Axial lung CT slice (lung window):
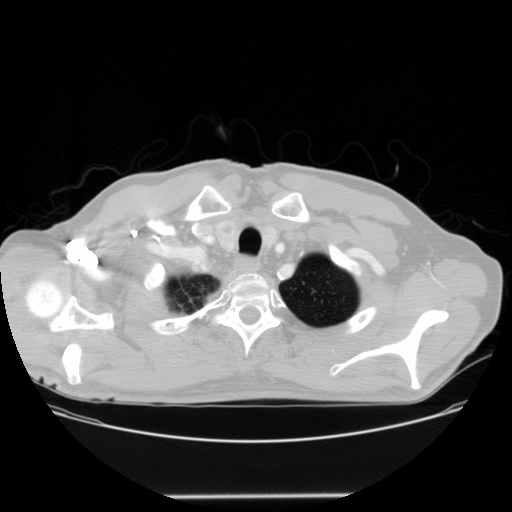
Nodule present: no